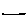
Label: hexagon